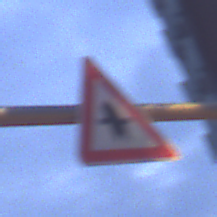
Verkehrszeichen: Vorfahrt
Umgebung: Outdoor, Urban
Tageszeit: Night
Wetter: PartlyCloudy
Licht: Artificial
Jahreszeit: NotSpecified
Kontrast: HighContrast